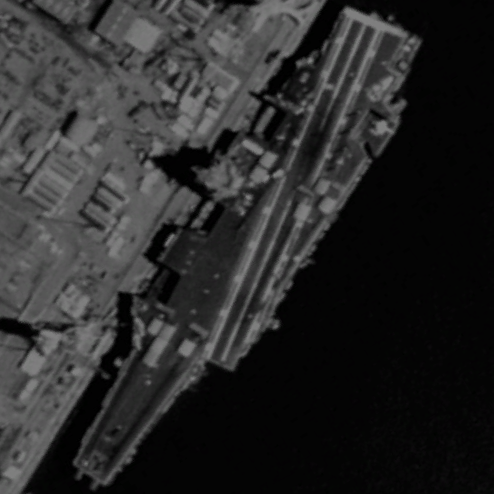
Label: aircraft_carrier